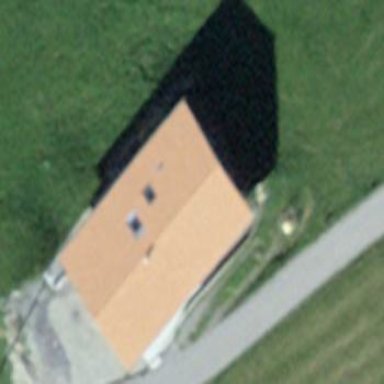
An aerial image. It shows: Farm building.